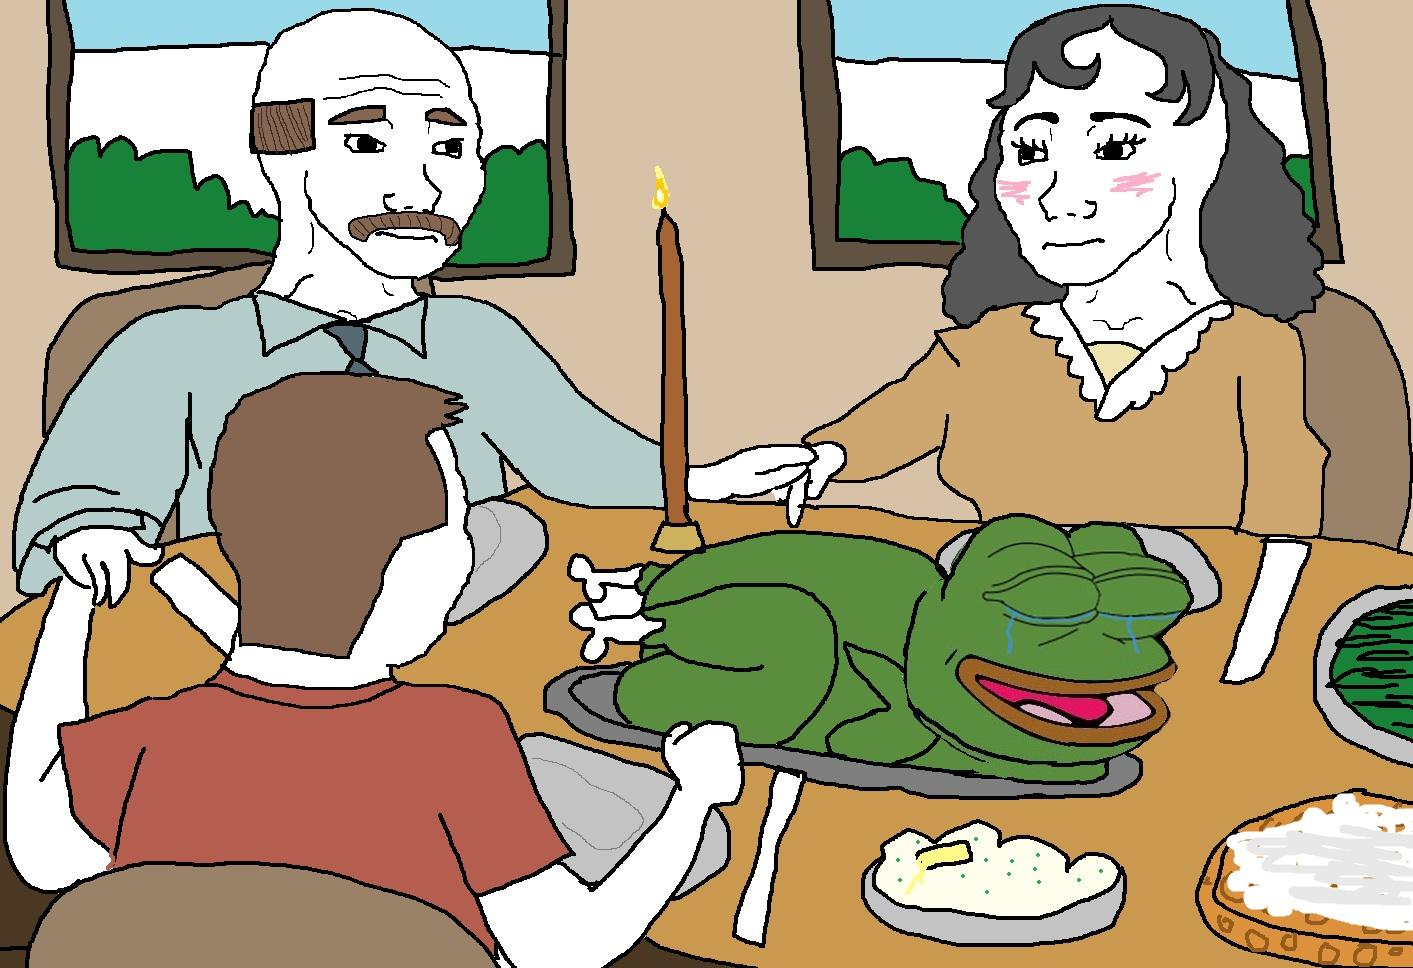
Label: 5_Wojak_with_Background